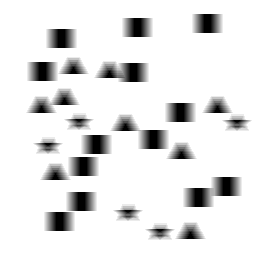
Squares: 13
Triangles: 9
Stars: 5
Total shapes: 27